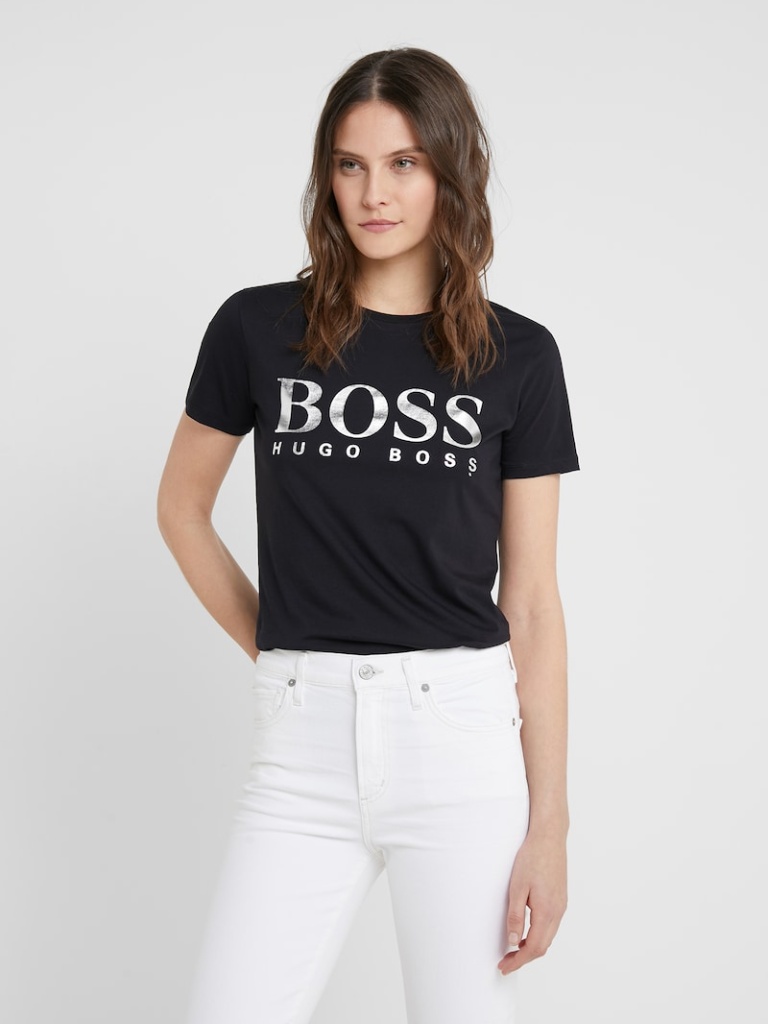
cotton tight short sleeve hip length Fully Tucked in crew t-shirt